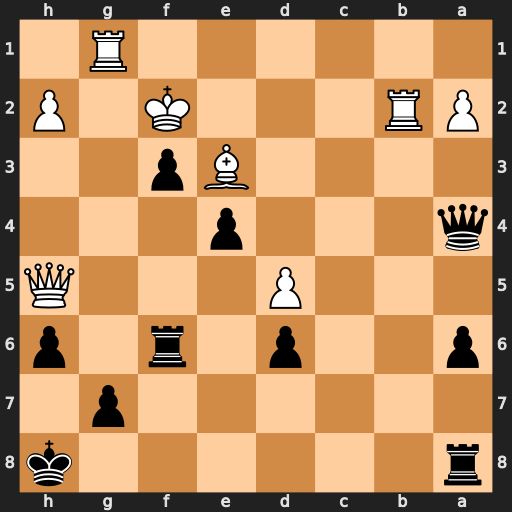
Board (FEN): r6k/6p1/p2p1r1p/3P3Q/q3p3/4Bp2/PR3K1P/6R1
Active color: b
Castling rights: -
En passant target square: -
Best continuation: Rc8 Rd2 Rc2 Qg4 Rxd2+